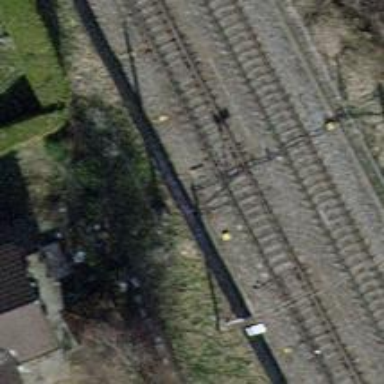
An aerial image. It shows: Railway switch.